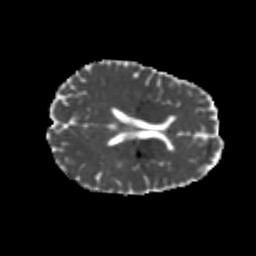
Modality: MD
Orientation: axial
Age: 24
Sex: female
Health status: healthy
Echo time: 0.074 s